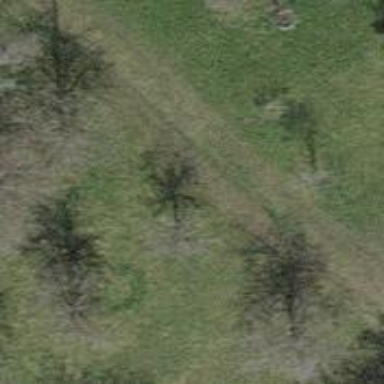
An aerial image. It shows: Grass track with grade 5 tracktype.